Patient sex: M
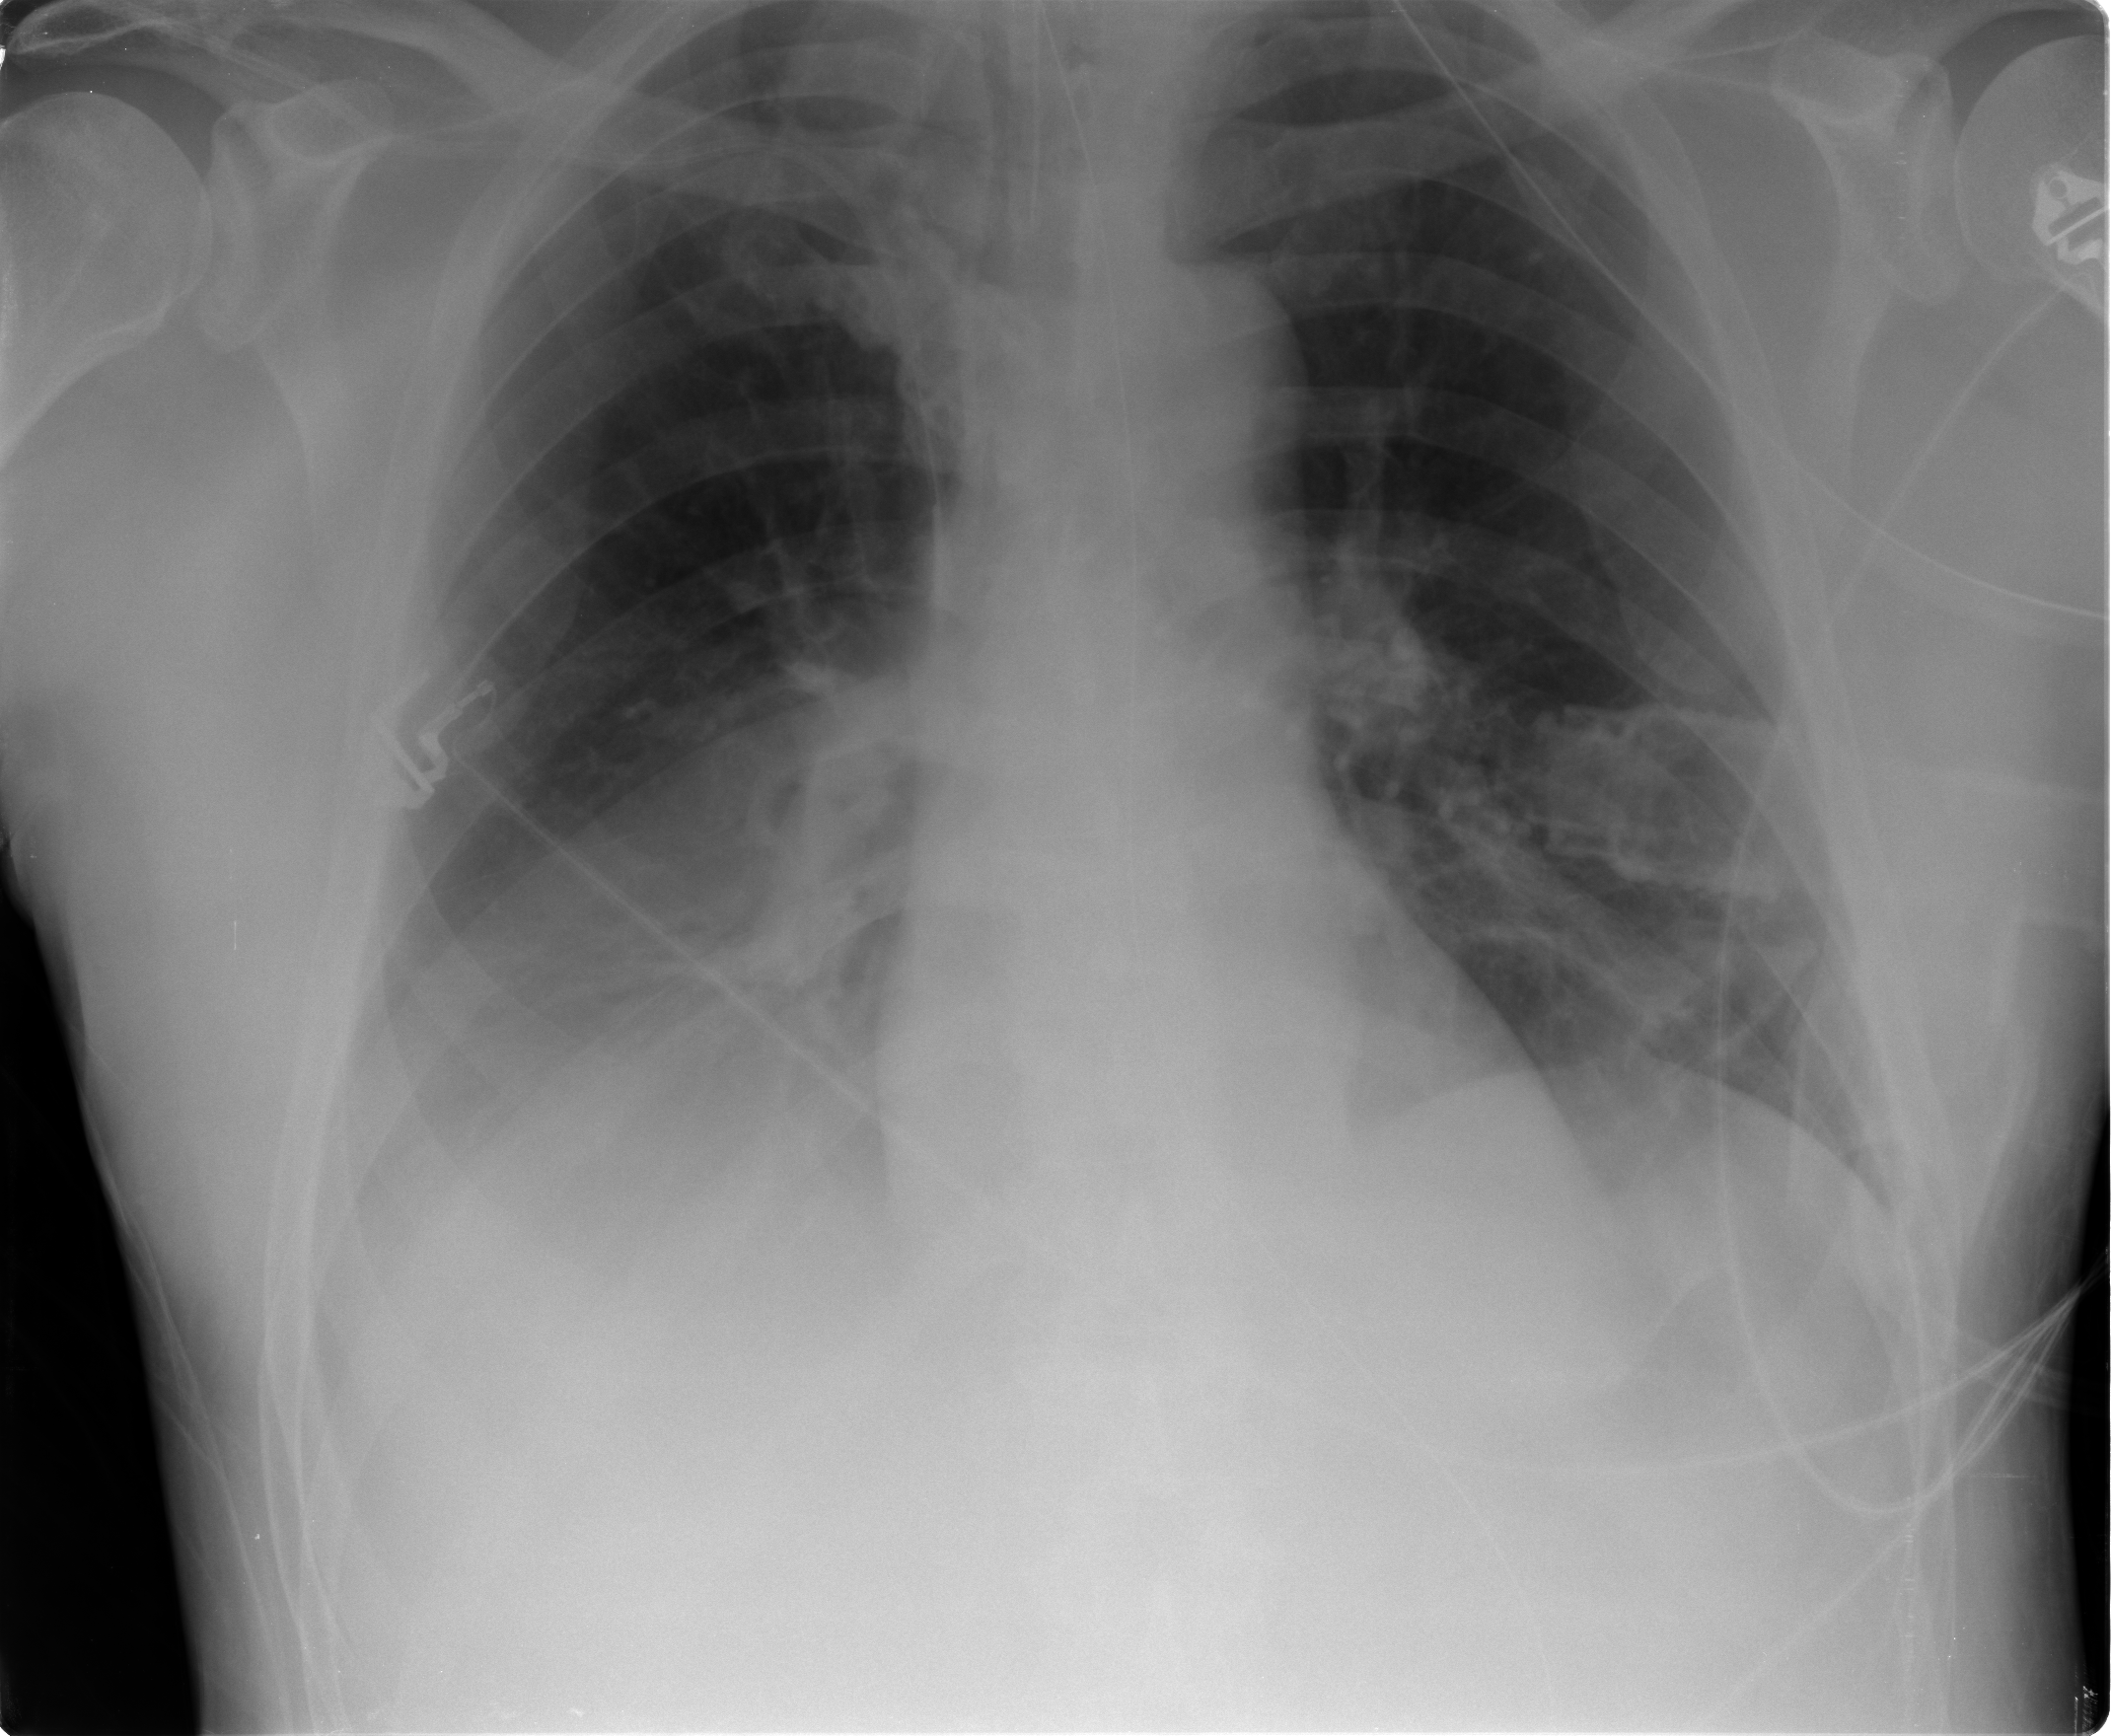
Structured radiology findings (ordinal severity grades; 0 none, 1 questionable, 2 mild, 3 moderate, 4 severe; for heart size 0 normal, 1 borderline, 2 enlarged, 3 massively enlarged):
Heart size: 0
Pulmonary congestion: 0
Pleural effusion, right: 2
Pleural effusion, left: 0
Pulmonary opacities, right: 0
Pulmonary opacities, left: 0
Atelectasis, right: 2
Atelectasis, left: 1